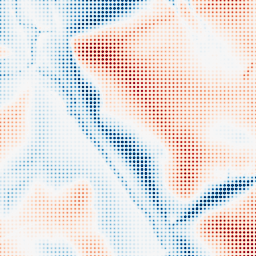
Category: classical
Decomposition family: gaussian
Decomposition parameters: sigma: 20
Upsampling method: sinc_hamming
Upsampling parameters: scale: 8
kernel_size: 4
Upsampling scale: 8